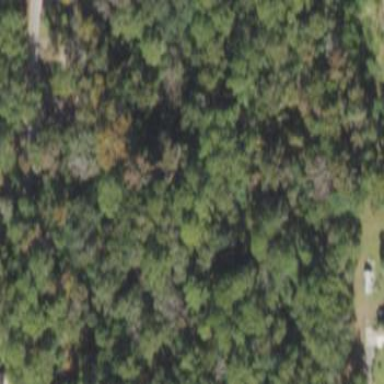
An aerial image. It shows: Mixed woodland with various types of leaves.